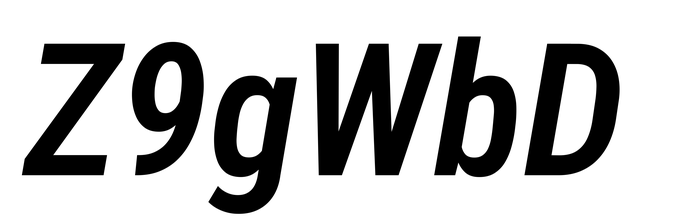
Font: Roboto-Italic_Condensed_SemiBold_Italic